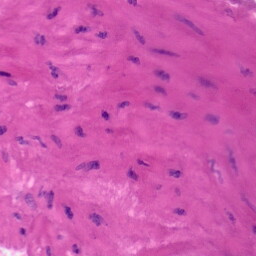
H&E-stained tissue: Skin